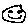
Label: smiley face